Question: I'm trying to pass data back with the segue, and am following this answer: <URL>
However when I try to put this line in:
'''
@property (nonatomic) id<MyDataDelegate> delegate;
'''
I get the following warning:

And when I try to put to the first view controller like this:
'''
@interface ContainerViewController : UIViewController <MyDataDelegate>
'''
I get the error "'Cannot find protocol declaration for 'MyDataDelegate'' " and I did include the other header file...
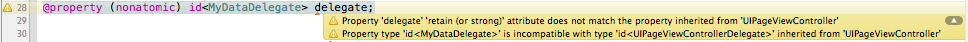
Answer: From the error message it looks like you are adding the property to a subclass of 'UIPageViewController'. But 'UIPageViewController' already has a 'delegate' property of a different type.
You therefore need to either rename your property to something else, or declare 'MyDataDelegate' to conform to 'UIPageViewControllerDelegate' so that your property redeclaration is compatible with the base class version:
'''
@protocol MyDataDelegate <UIPageViewControllerDelegate>
...
@end
'''
You also need to declare your property with the 'weak' attribute.